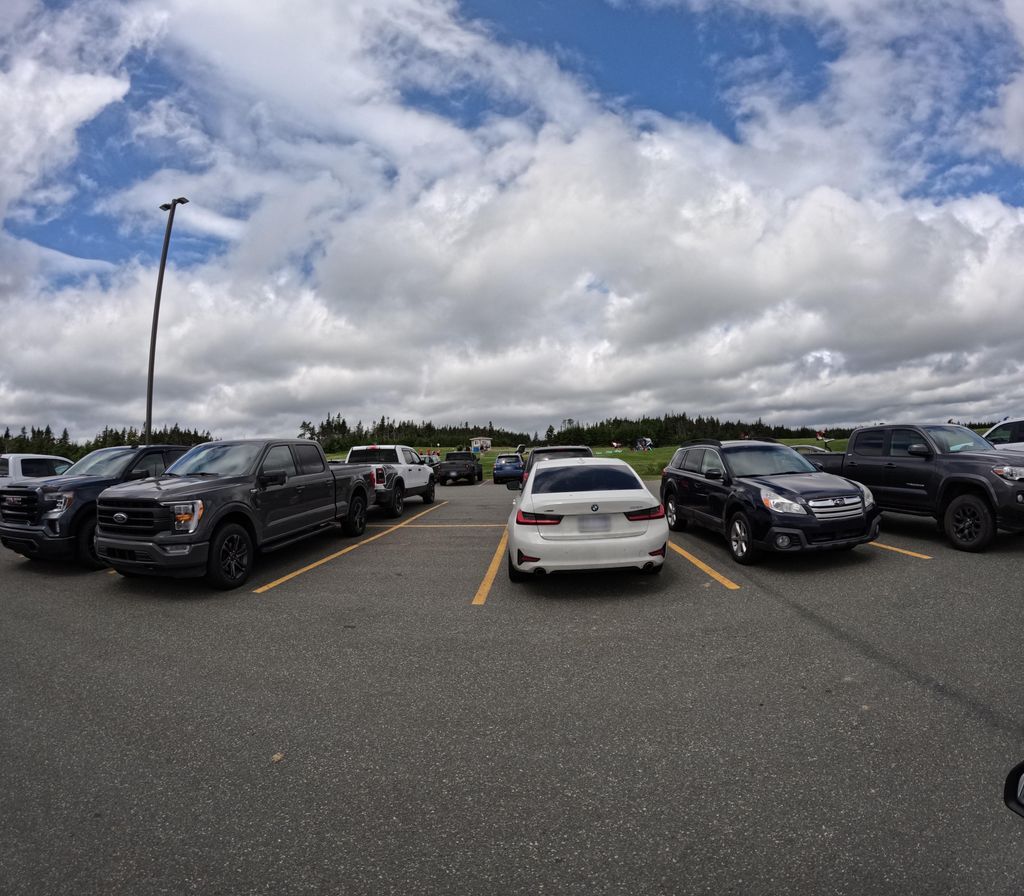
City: st_johns